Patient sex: F
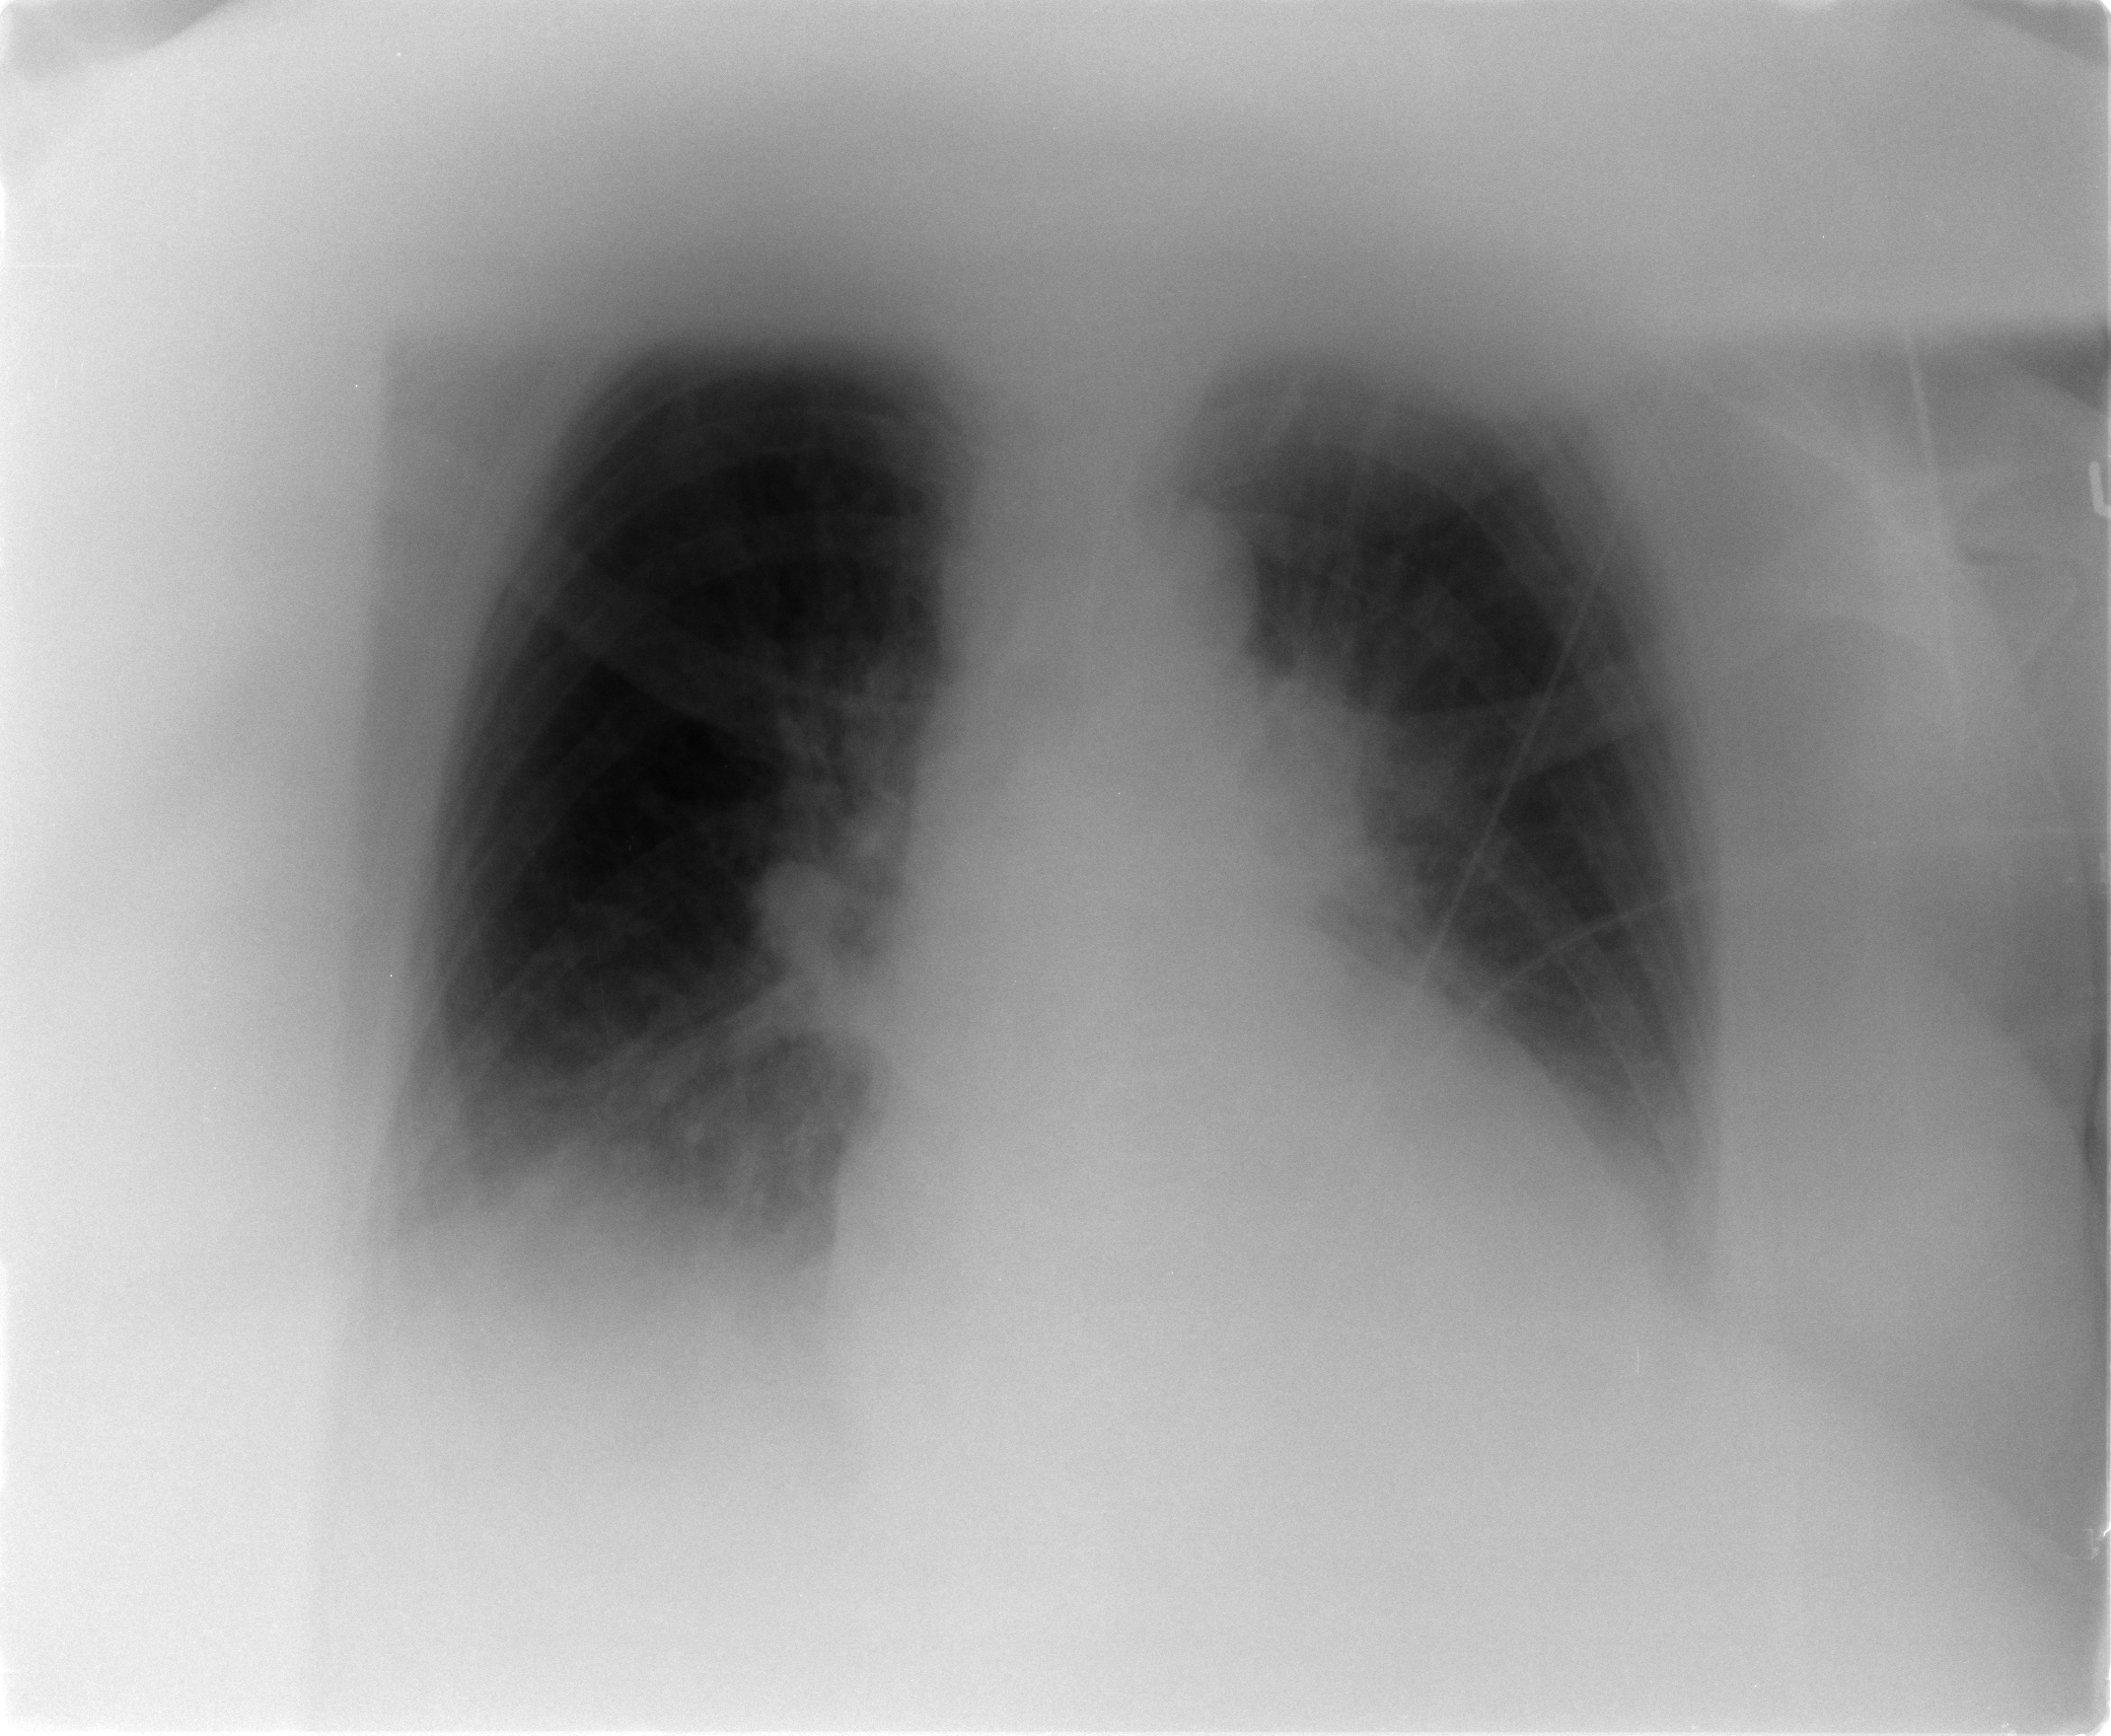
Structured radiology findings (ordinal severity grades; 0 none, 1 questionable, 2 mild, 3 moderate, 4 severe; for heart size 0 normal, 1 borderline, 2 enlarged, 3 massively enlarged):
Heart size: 2
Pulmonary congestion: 2
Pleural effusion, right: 2
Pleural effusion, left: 0
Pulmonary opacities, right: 0
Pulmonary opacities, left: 0
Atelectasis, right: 2
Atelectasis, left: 2